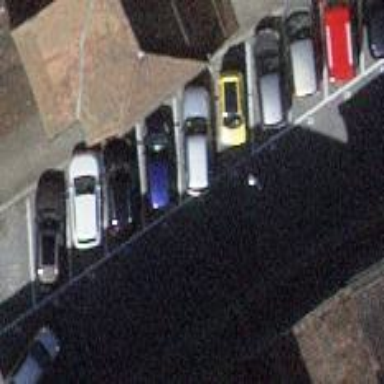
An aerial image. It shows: Paved street-side parking area with diagonal orientation.